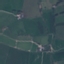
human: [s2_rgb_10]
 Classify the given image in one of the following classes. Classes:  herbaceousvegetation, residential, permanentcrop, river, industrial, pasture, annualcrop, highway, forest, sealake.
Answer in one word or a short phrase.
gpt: Pasture